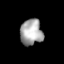
Tissue: skin
Cell type: Fibroblasts
Senescence score: 0.804
Nuclear area (px): 562
Mean DAPI intensity: 167.169